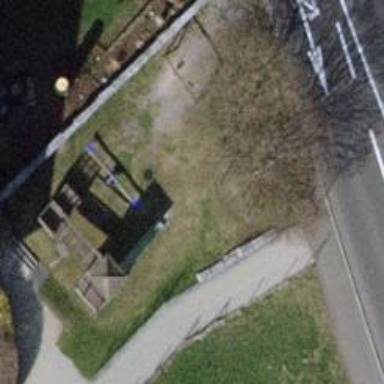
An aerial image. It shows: Playground with slide.